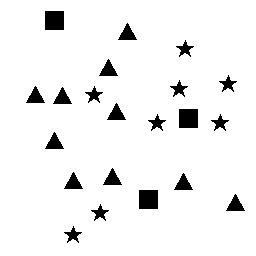
Squares: 3
Triangles: 10
Stars: 8
Total shapes: 21